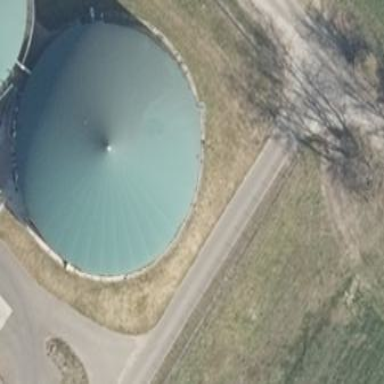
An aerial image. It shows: Storage tank that is man-made.